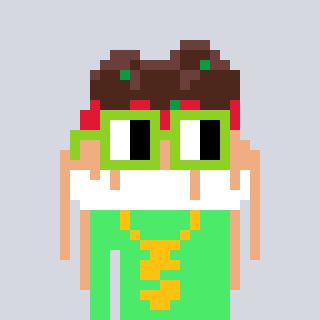
a pixel art character with square light green glasses, a spaghetti-shaped head and a teal-colored body on a cool background